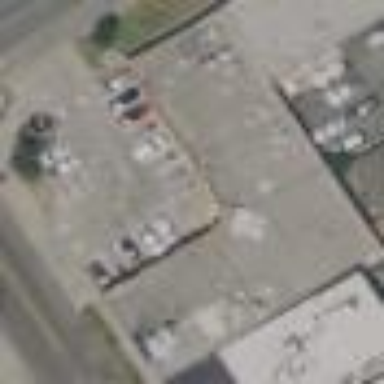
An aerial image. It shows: Retail area.